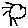
Label: sun